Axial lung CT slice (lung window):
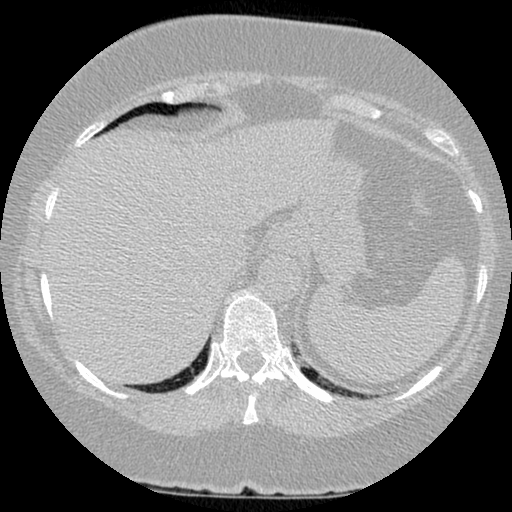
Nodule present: no